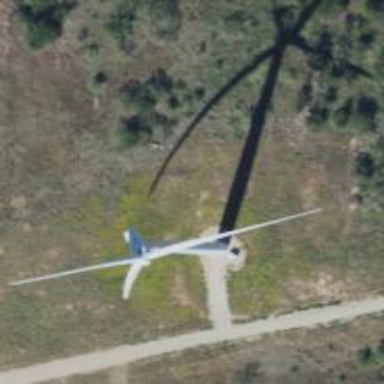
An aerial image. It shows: Wind generator using horizontal axis wind turbines.